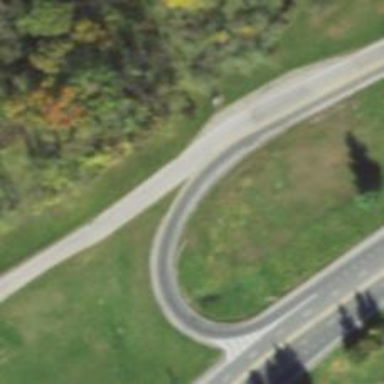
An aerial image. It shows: Asphalt trunk link road.